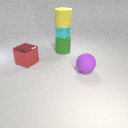
large yellow rubber cylinder above small cyan rubber cube